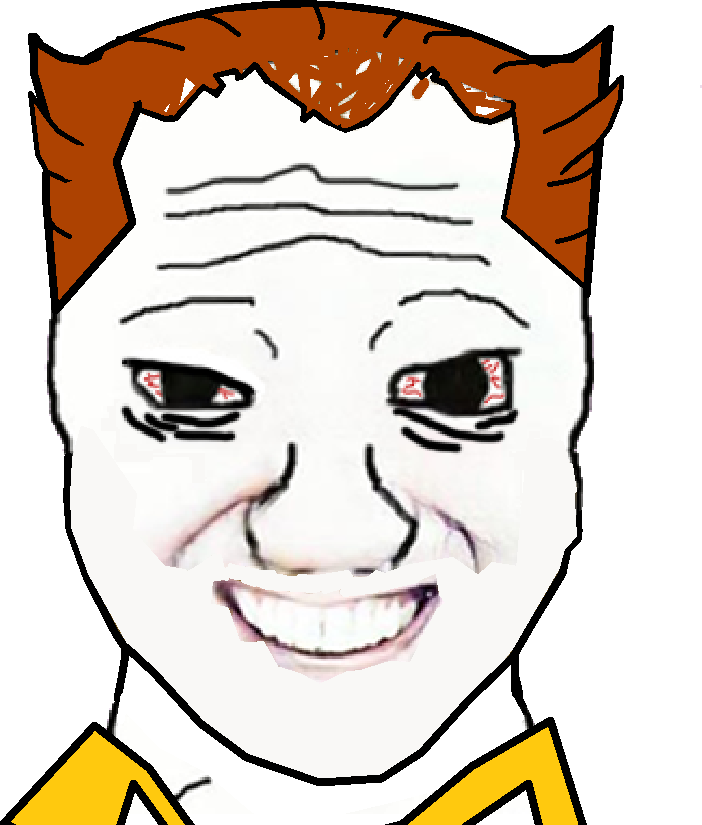
Label: 5_Coomer